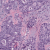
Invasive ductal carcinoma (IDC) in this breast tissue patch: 0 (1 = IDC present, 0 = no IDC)